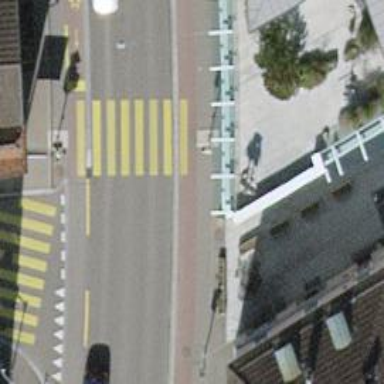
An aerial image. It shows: Marked crossing on the road.